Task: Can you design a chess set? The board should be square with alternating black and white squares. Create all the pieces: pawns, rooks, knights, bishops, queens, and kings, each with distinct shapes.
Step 2950:
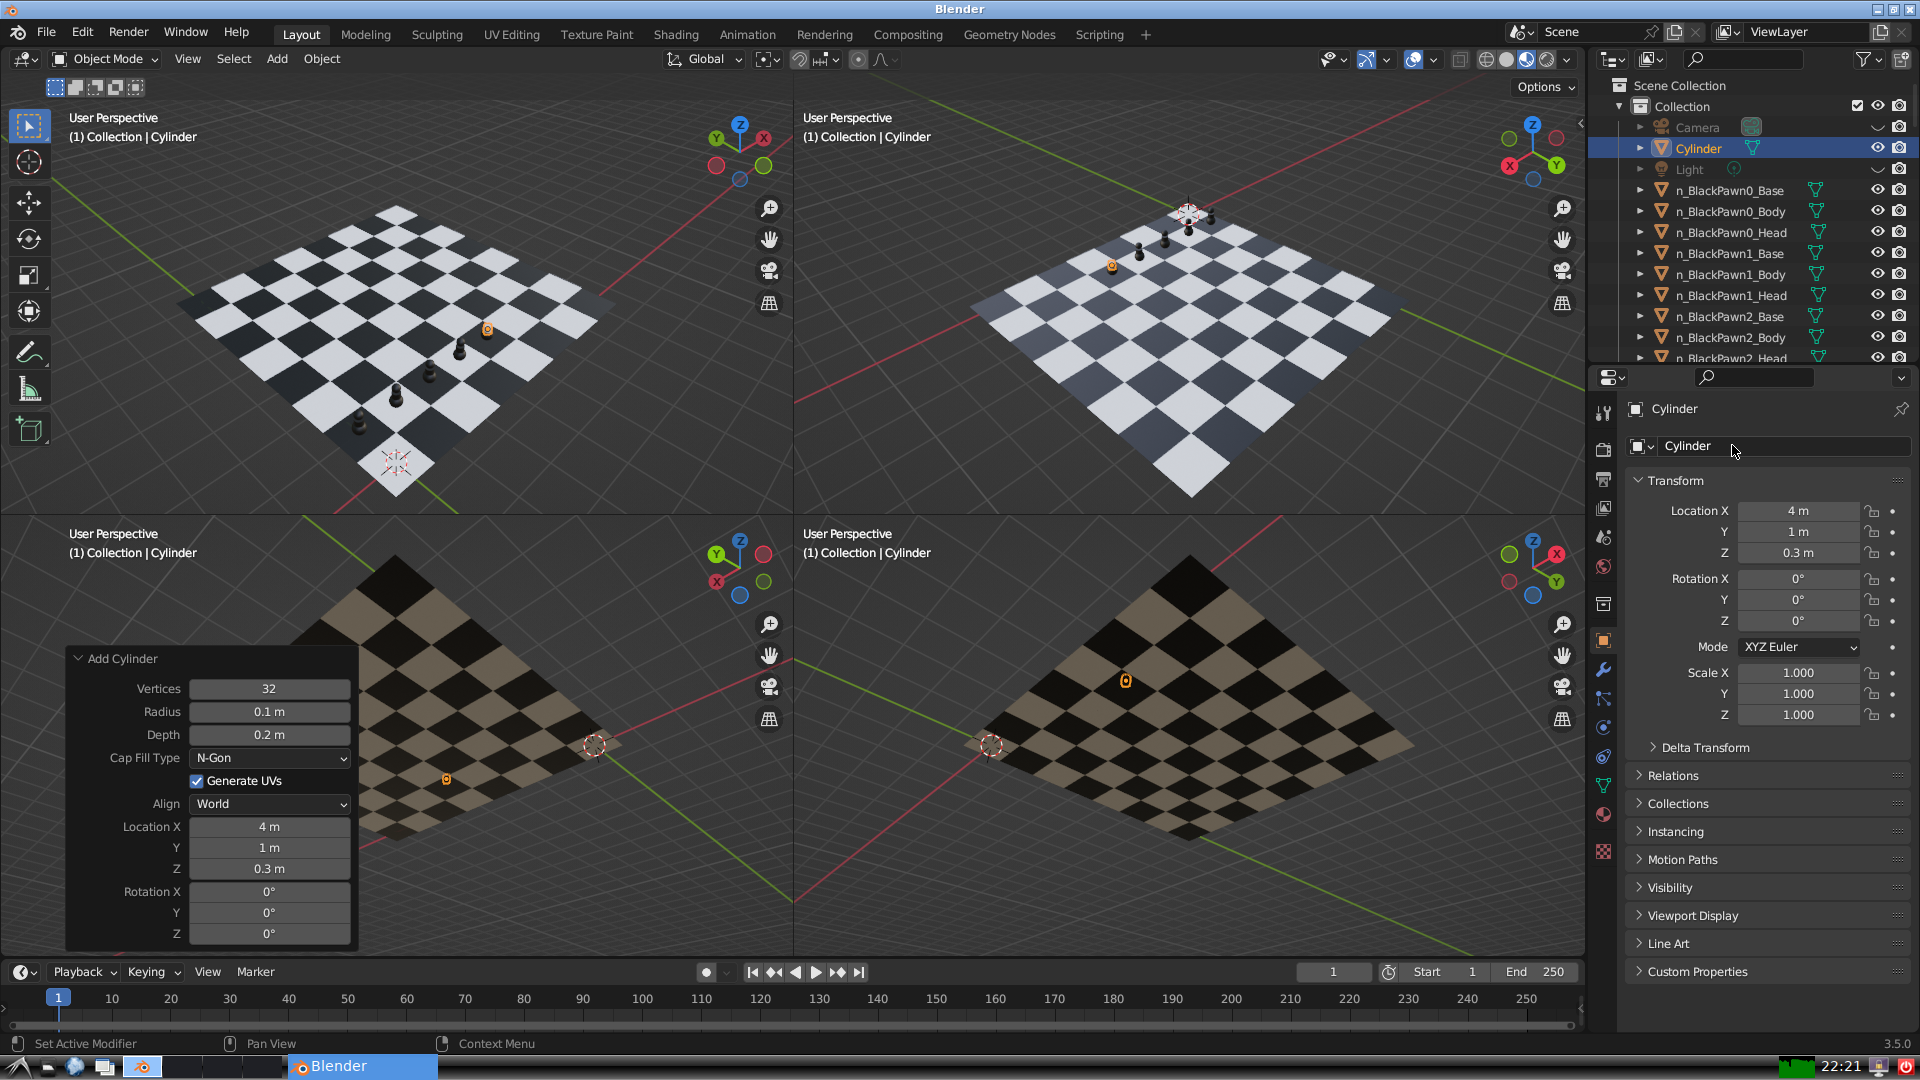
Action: click: no